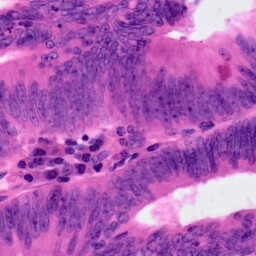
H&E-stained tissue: Colon